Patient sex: M
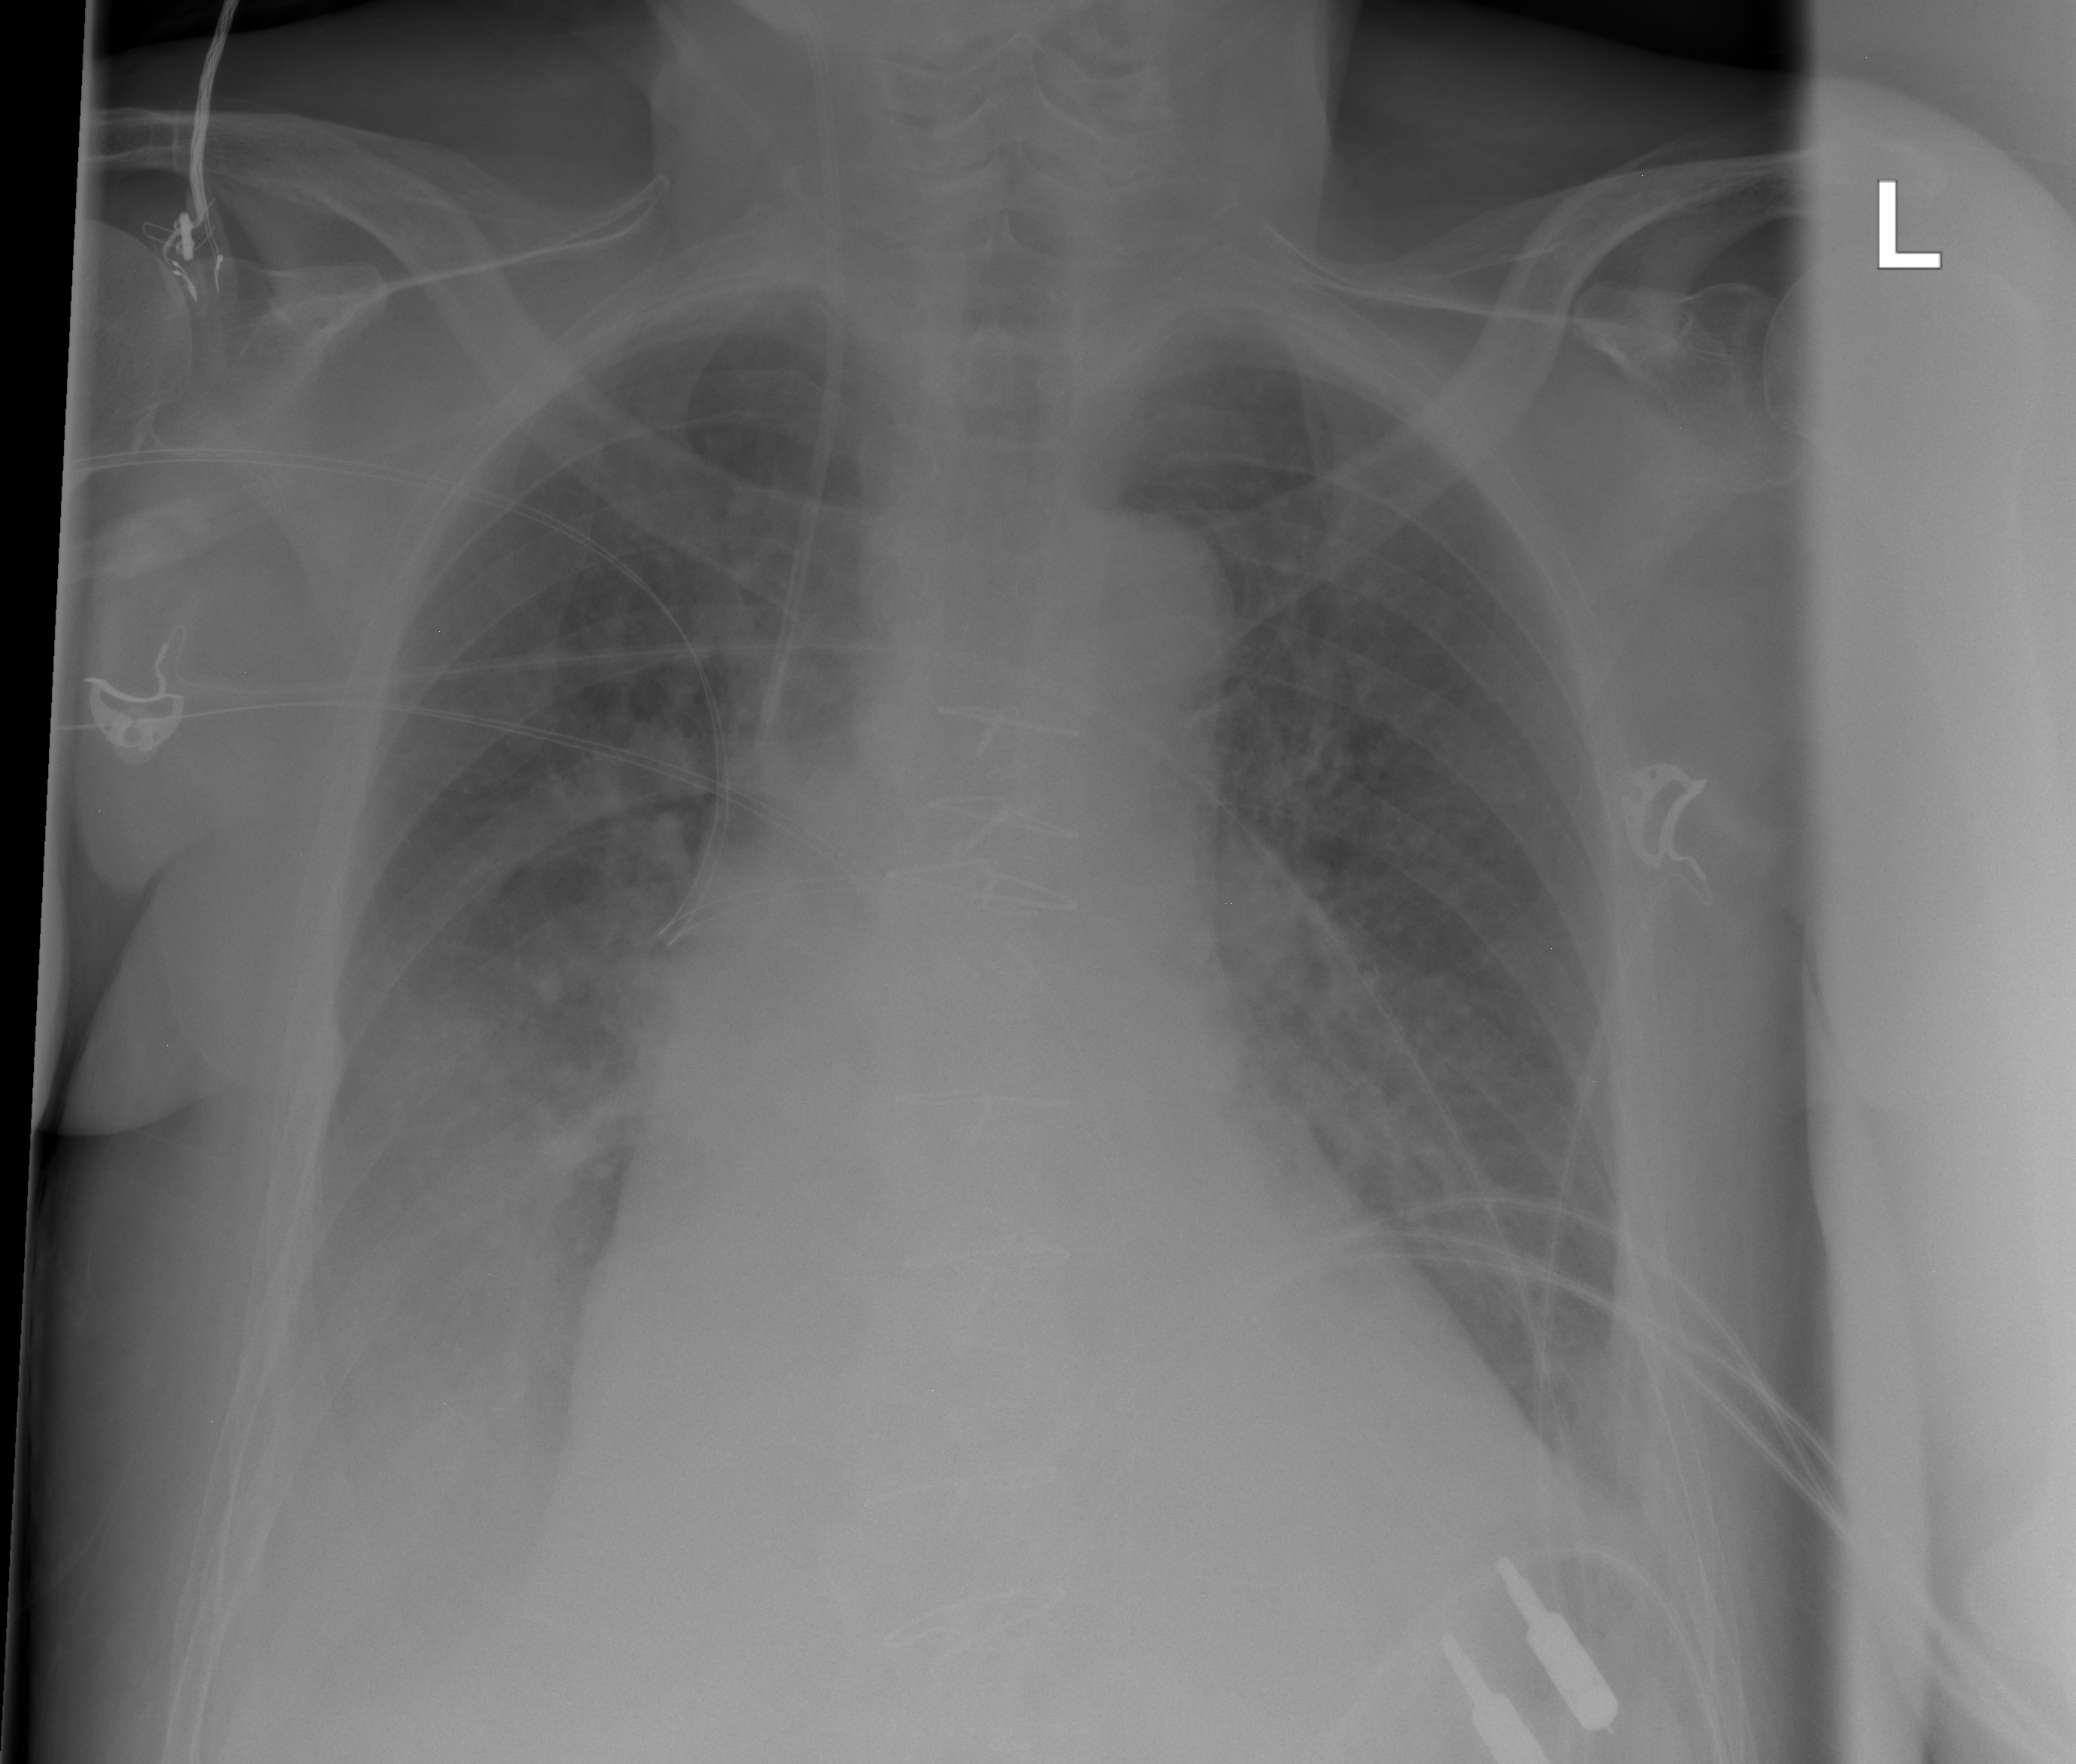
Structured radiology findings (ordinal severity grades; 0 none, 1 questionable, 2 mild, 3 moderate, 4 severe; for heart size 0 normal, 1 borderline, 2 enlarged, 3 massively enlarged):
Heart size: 2
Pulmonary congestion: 3
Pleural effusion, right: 3
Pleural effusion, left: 2
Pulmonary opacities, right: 2
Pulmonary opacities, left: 2
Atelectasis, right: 2
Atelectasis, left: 2